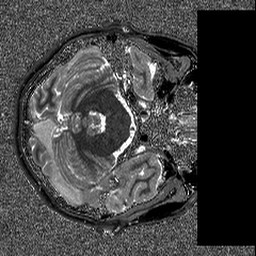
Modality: T1map
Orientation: axial
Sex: male